Question: I have created an Excel Add-In in which there is a worksheet named "Mother". When the user clicks a button from any workbook in which the Add-In is installed, I would like the worksheet "Mother" to be copied and being renamed. In code:
'''
ThisWorkbook.Sheets("Mother").Copy After:=ThisWorkbook.Sheets(ThisWorkbook.Sheets.Count)
'''
being the line of code above placed into the code, I know that 'ThisWorkbook' refers to the Add-In and this is observable through a watcher as well:

So, I expect that a copy of "Mother" will be added to the workbook, at the end.
the method simply fails, returning the error .
By simply looking for the name of the error online I have figured out that, apparently, I cannot copy a hidden worksheet and that's why the method fails. So I have tried:
1) To change the visibility with 'ThisWorkbook.Sheets("Mother").Visible = True'... No success;
2) To activate the workbook before/after to change the visibility, so 'ThisWorkbook.Activate'... No success.
I'm not being able to find much documentation online about this, so I'm almost wondering if it's actually possible to edit/show the 'workbook.xlam', something that I would really need to do for my project.
The reason why I need to both add the worksheet and show it to the user is that the Add-In, which basically consists in a custom function '=myFunction()', needs to be fed by user-inputs for make its calculus.
In particular, neither I can write the data in the sheet to distribute the Add-In (because I don't know the user inputs in advance), nor I can prepare a user-form where to insert the data and show it at running-time (because the user-inputs are usually a big amount of data that can be copied-pasted easily into an Excel spreadsheet, but not inserted manually into a form nor in the function parameters themselves). So:
Is it possible to copy (duplicate) a worksheet within a .xlma workbook and activate it after to allow the user data insertion? If yes, where am I being wrong on the above?
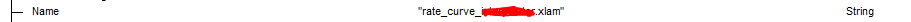
Answer: Looks like this link would help: <URL>.
The operation cannot be performed on add-in workbook, hence you just need to set it as "not add in":
'''
ThisWorkbook.IsAddIn = False
'your copy operation
This Workbook.IsAddIn = True
'''